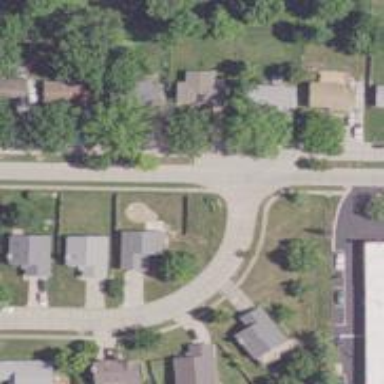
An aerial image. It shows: Residential road.